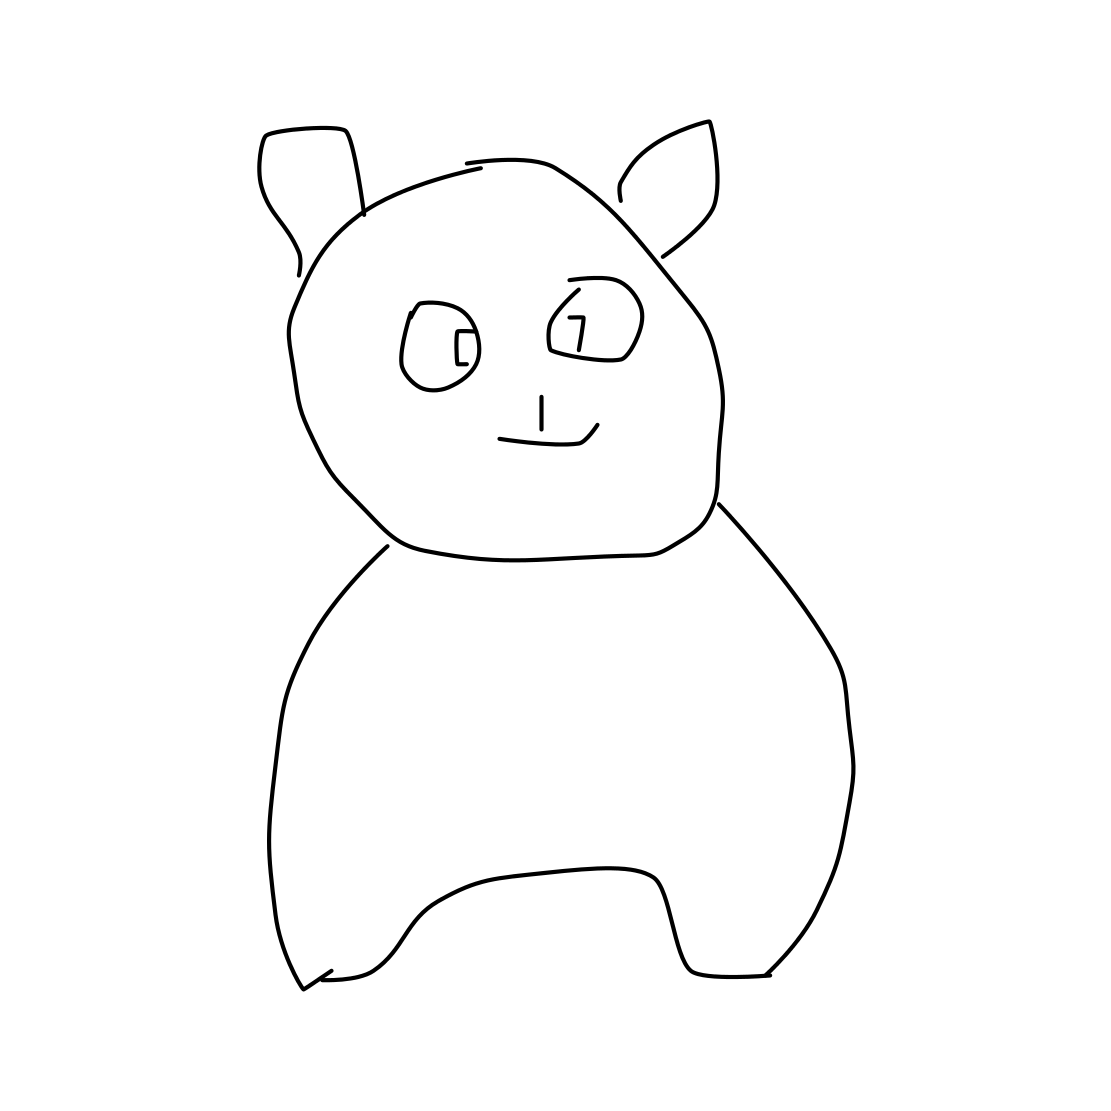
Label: panda